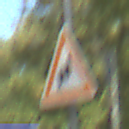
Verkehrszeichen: DoppelkurveRechts
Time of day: Midday
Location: Outdoor (RoadRail)
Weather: Clear
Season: NotSpecified
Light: Natural